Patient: sex M, age 48
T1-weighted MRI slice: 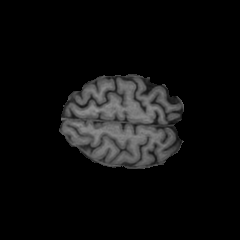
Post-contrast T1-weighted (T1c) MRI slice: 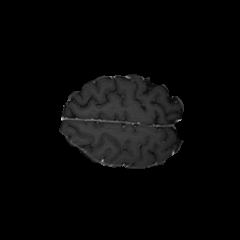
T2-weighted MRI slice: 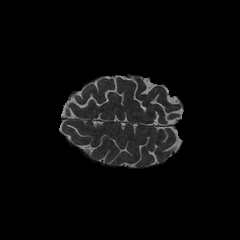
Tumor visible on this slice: no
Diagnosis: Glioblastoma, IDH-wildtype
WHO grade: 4